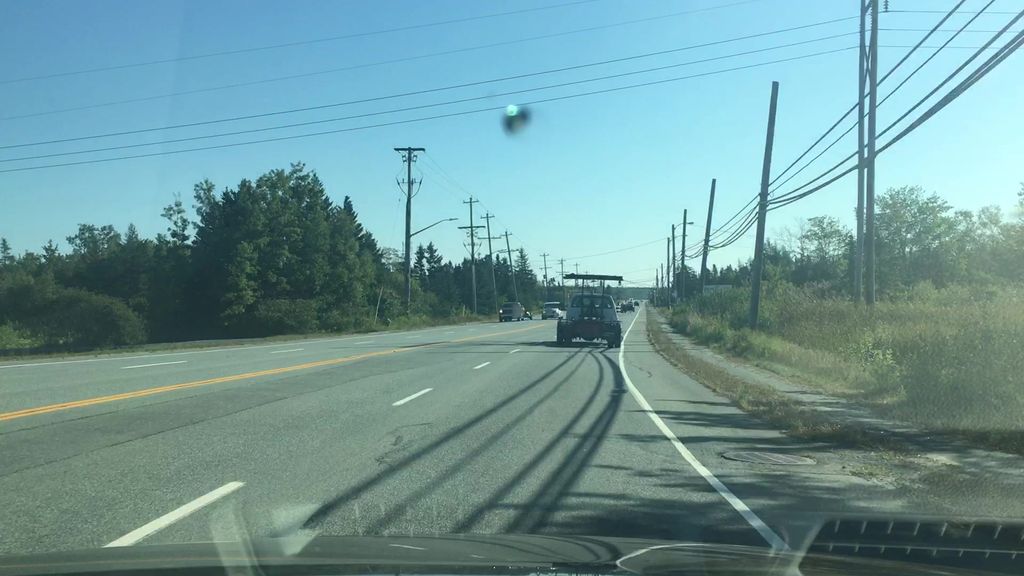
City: halifax